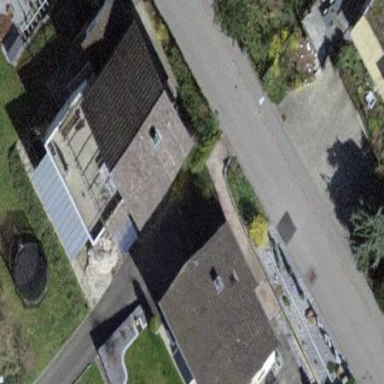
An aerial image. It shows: Building with tiled roof.